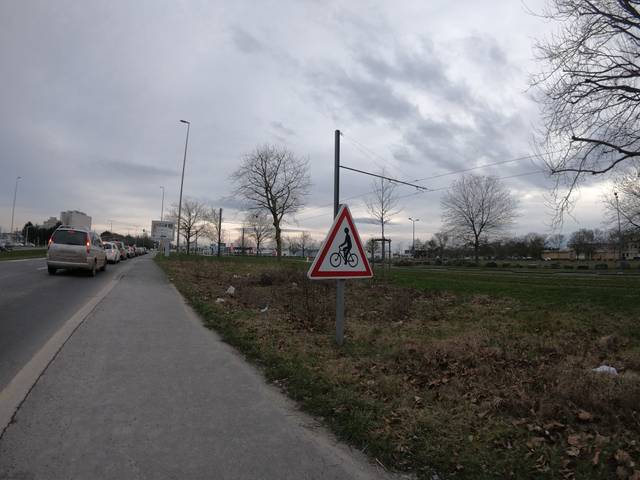
Region: France
Coordinates: 49.212, -0.364